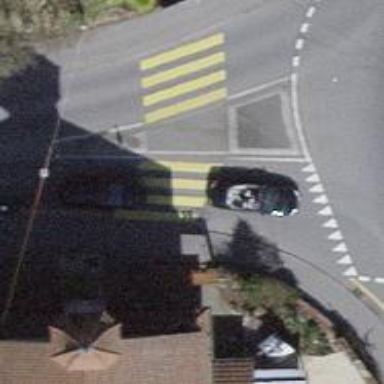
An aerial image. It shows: Uncontrolled zebra crossing with notable zebra markings.